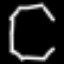
Label: octagon